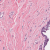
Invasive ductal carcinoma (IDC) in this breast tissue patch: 0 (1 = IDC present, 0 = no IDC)